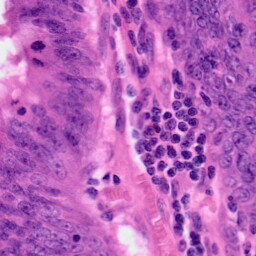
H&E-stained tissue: Colon